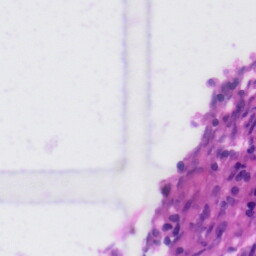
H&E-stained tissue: Tonsil